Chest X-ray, AP view. Patient: 28 years old, sex M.
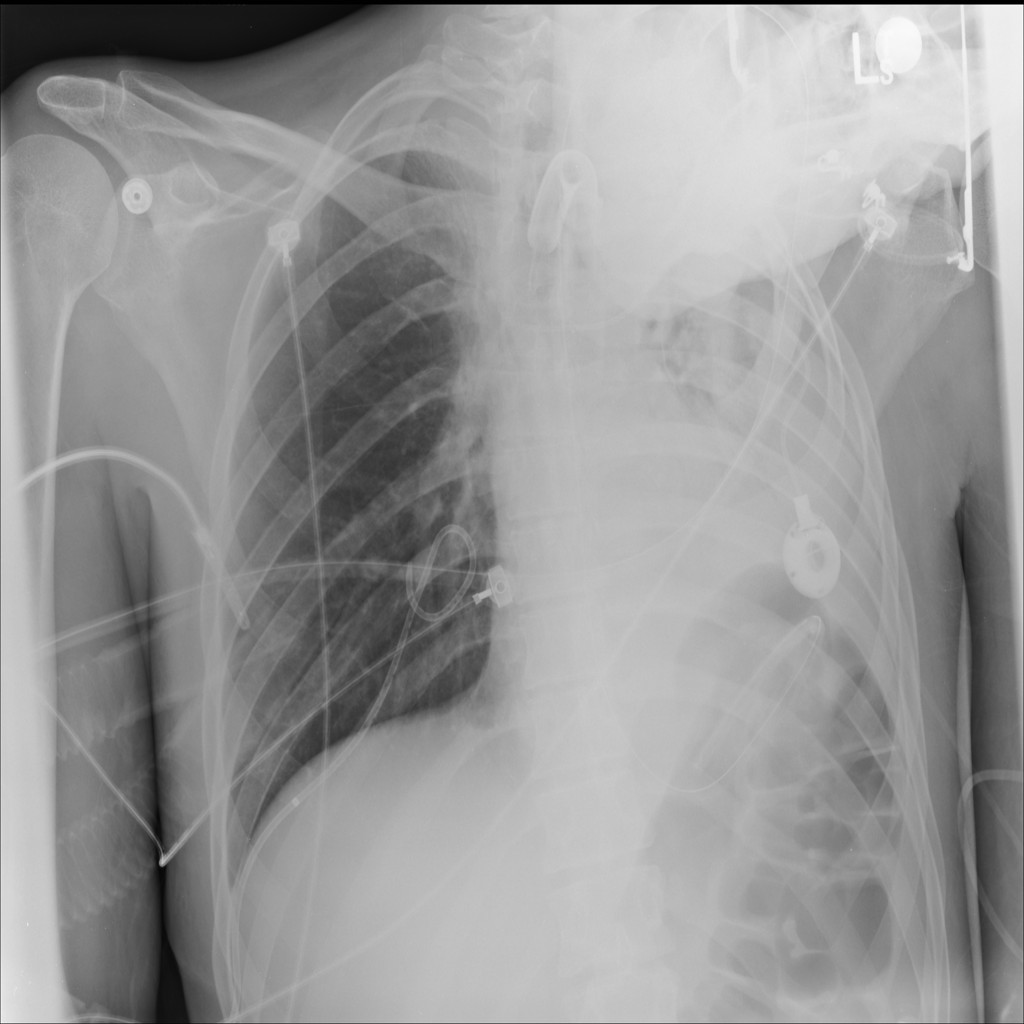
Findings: No Finding